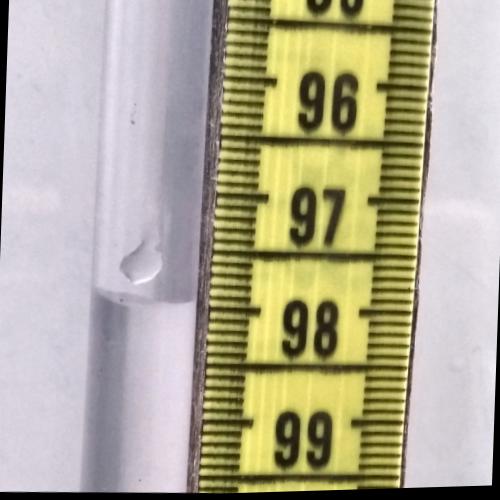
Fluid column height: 97.9 cm